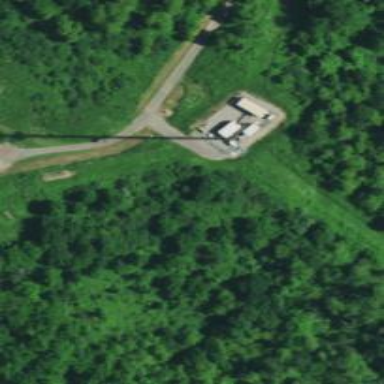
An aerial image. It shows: Communication mast tower.